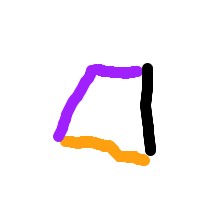
Shape: trapezoid